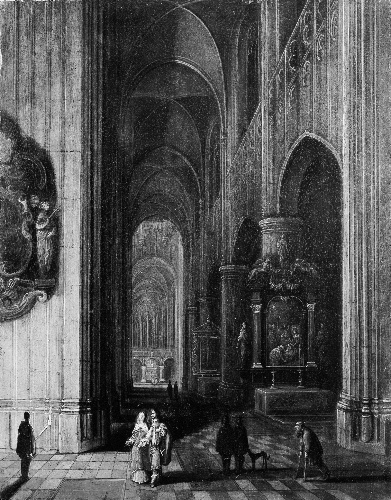
Title: Interior of a Gothic Church at Night
Artist: Pieter Neeffs the Younger|Frans Francken III
Artist bio: Flemish, 1620–after 1675|Flemish, 1607–1667
Date: ca. 1660
Object type: Painting
Classification: Paintings
Medium: Oil on wood
Dimensions: 10 x 7 3/4 in. (25.4 x 19.7 cm)
Department: European Paintings
Credit line: Purchase, 1871
Accession year: 1871
Repository: Metropolitan Museum of Art, New York, NY
Tags: Arches|Interiors|Churches